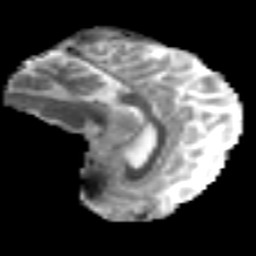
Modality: MD
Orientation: sagittal
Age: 36
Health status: ill
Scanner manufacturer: philips
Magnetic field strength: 3 T
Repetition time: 9 s
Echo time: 0.127 s